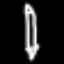
Label: pencil